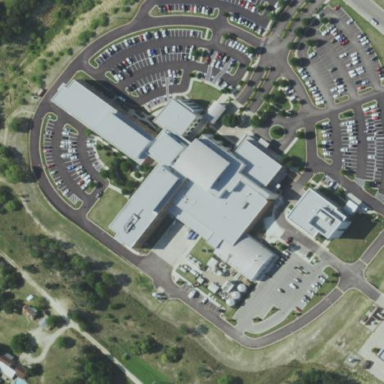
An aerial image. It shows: Healthcare facility identified as hospital.